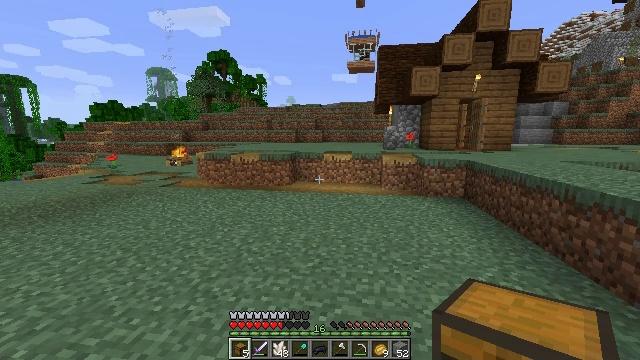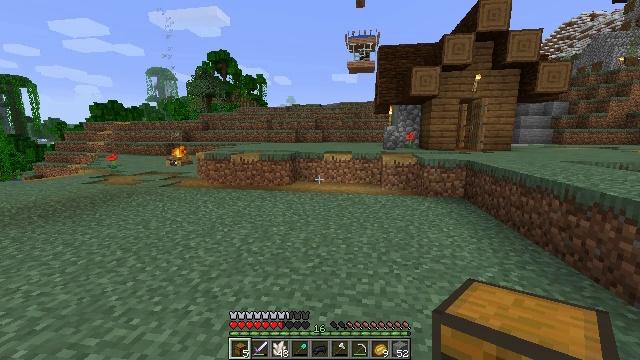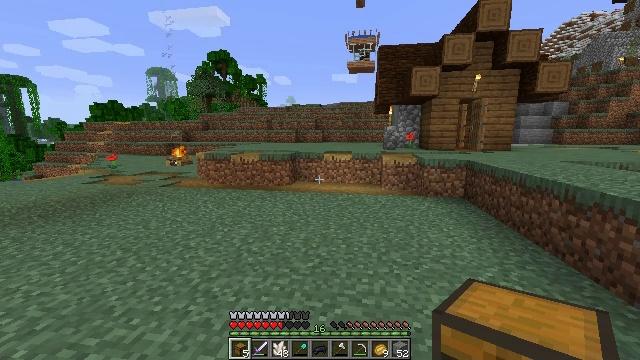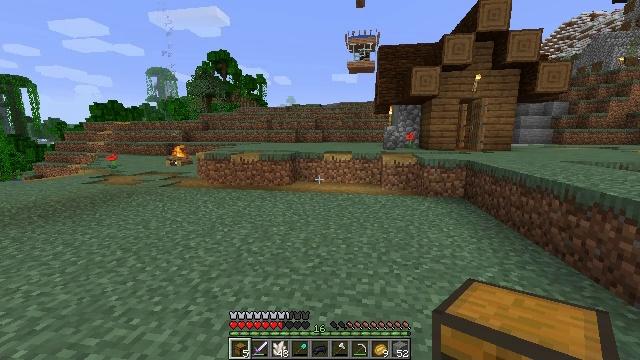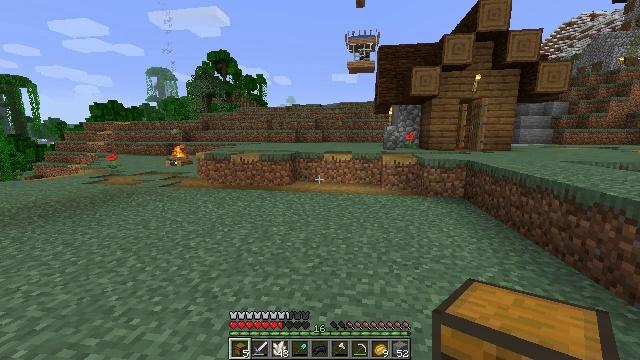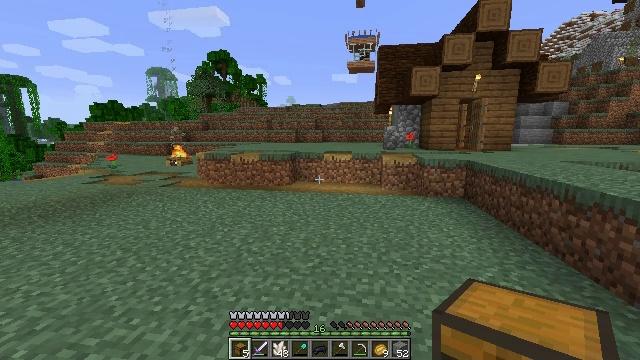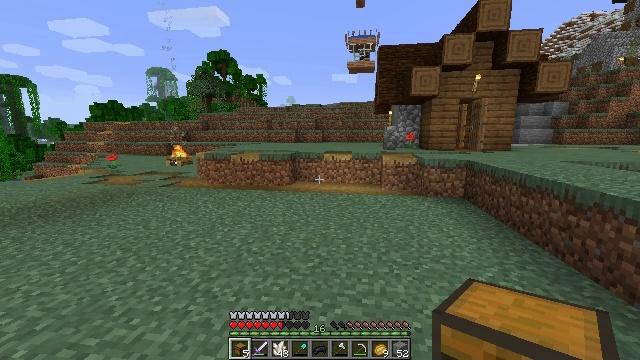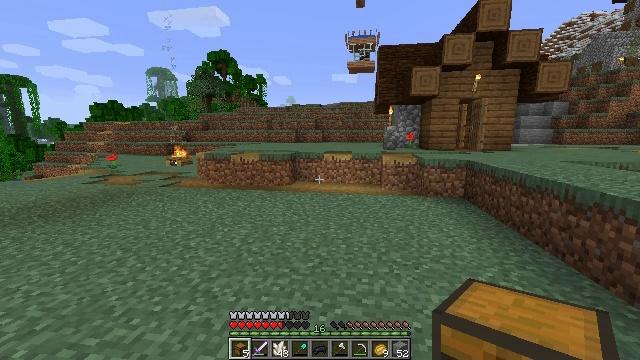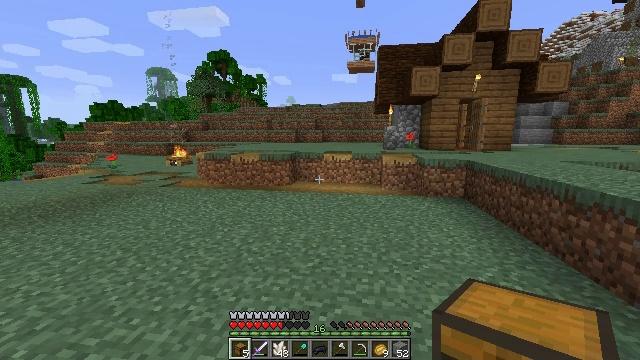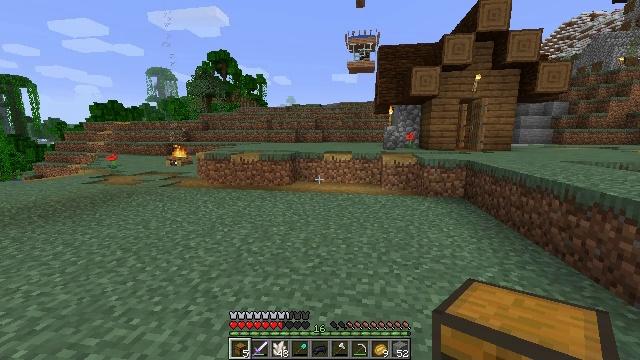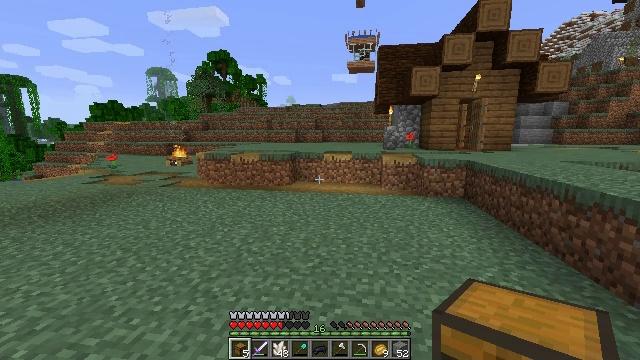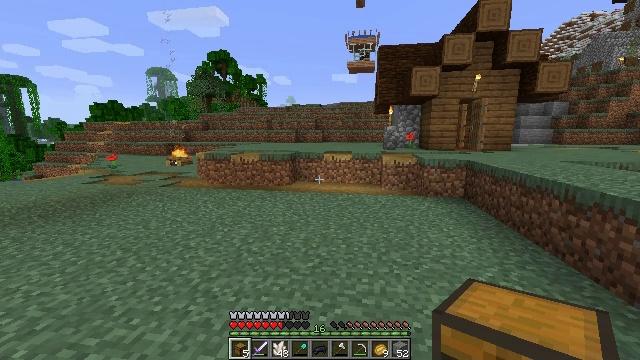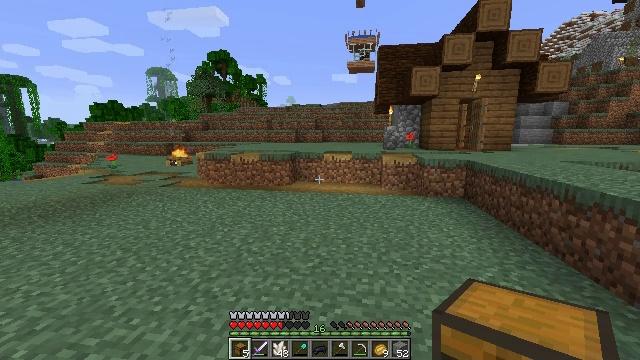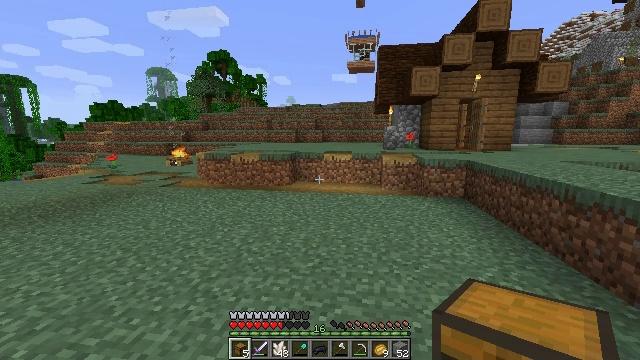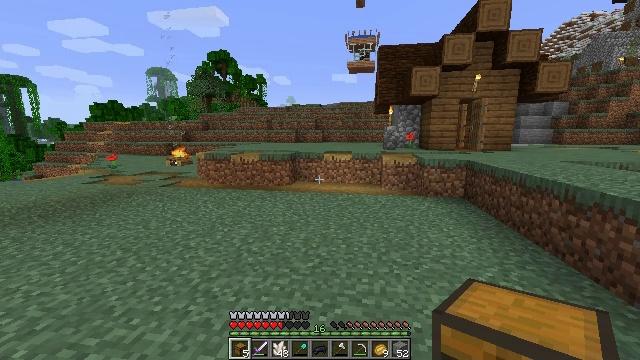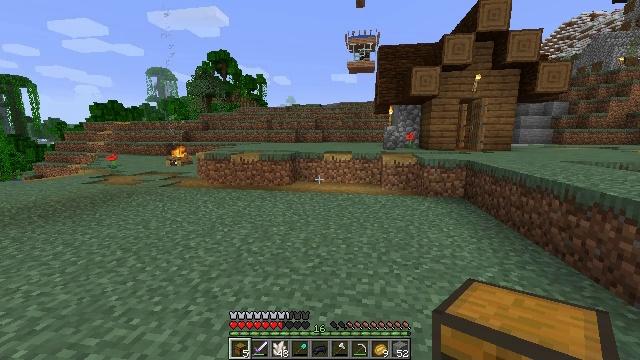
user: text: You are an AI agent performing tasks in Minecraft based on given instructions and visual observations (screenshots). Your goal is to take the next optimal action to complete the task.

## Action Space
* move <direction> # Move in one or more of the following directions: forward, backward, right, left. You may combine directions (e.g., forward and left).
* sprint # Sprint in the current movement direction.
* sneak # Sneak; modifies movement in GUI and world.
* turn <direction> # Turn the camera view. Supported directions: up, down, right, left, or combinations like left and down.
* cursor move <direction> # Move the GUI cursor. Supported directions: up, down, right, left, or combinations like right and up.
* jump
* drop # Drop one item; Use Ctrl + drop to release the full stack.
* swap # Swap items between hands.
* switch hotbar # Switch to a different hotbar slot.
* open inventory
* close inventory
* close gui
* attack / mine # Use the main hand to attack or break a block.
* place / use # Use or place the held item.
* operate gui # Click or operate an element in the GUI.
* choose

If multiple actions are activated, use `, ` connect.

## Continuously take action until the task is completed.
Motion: motion action
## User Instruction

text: Use iron ingots and a chest to craft a hopper.
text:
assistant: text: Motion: no_op
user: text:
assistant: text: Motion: no_op
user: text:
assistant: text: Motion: no_op
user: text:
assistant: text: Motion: no_op
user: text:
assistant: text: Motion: no_op
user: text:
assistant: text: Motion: no_op
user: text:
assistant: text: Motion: no_op
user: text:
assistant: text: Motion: no_op
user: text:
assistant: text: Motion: no_op
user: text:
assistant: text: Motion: no_op
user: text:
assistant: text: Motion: no_op
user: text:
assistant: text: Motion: no_op
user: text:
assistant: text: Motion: no_op
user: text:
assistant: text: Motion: no_op
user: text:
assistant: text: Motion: no_op
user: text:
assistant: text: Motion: no_op
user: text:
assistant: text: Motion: no_op
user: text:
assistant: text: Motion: no_op
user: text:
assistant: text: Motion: no_op
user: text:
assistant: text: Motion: no_op
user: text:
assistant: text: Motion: no_op
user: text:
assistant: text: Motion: no_op
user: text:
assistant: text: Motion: no_op
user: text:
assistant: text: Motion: no_op
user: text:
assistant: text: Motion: no_op
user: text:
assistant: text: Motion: no_op
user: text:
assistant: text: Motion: no_op
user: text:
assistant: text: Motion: no_op
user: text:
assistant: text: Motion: no_op
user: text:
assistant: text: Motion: no_op